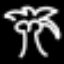
Label: palm tree